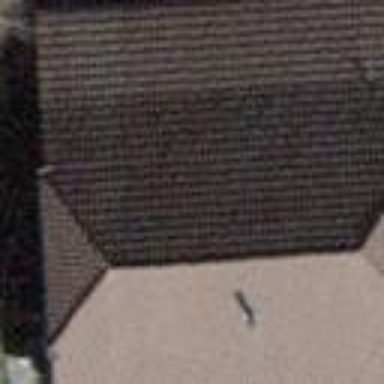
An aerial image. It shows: Simple house.